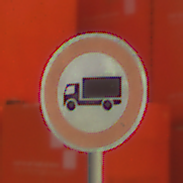
Verkehrszeichen: VerbotFuerKraftfahrzeugeUeberDreiKommaFuenfTonnen
Umgebung: Outdoor, Suburban
Tageszeit: MorningAfternoon
Wetter: PartlyCloudy
Licht: Natural
Jahreszeit: NotSpecified
Kontrast: LowContrast